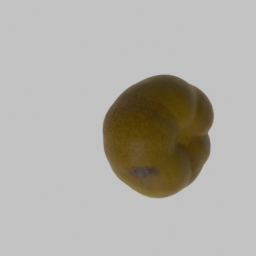
Label: nature